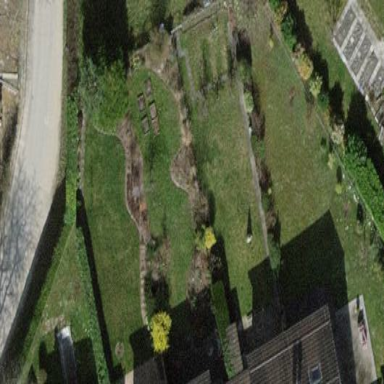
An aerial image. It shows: Garden enclosed by fence.